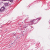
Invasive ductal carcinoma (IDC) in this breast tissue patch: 0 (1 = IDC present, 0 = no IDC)